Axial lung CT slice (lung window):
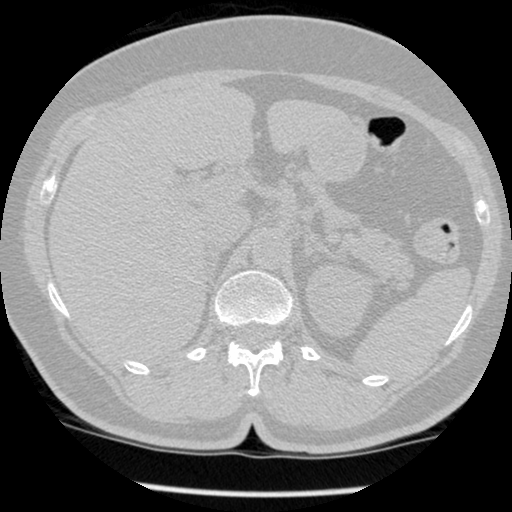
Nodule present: no